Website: macys
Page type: gifting
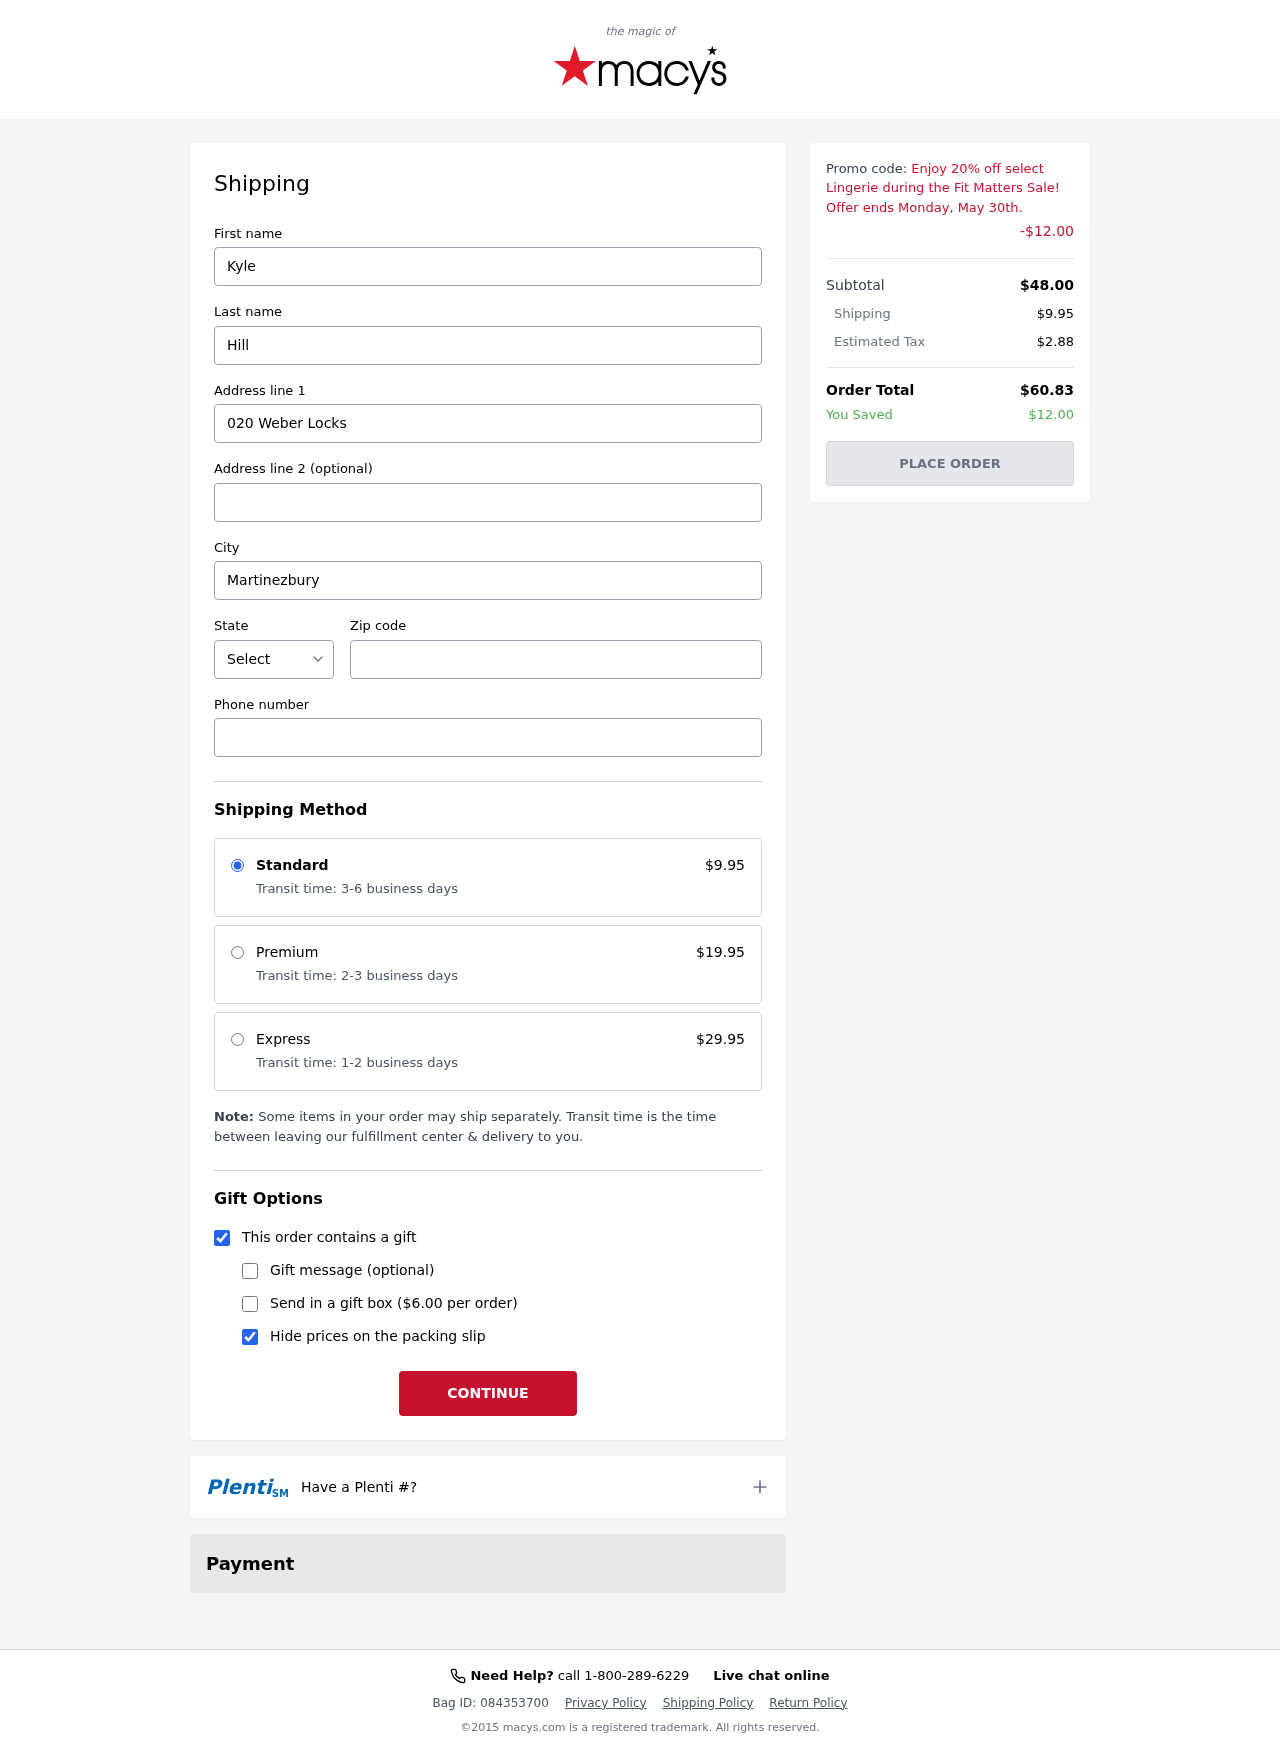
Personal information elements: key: PII_CITY
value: Martinezbury
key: PII_FIRSTNAME
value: Kyle
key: PII_LASTNAME
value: Hill
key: PII_PHONE
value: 9528695178
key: PII_POSTCODE
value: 10056
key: PII_STATE_ABBR
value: NY
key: PII_STREET
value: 020 Weber Locks
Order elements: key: ORDER_SHIPPING_COST
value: $9.95
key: ORDER_DISCOUNT
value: -$12.00
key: ORDER_SUBTOTAL
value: $48.00
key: ORDER_TAX
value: $2.88
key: ORDER_TOTAL
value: $60.83
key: ORDER_SAVINGS
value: $12.00